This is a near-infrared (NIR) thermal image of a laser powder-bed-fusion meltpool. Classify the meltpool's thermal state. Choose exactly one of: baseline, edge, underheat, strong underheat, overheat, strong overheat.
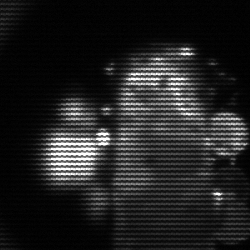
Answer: strong underheat